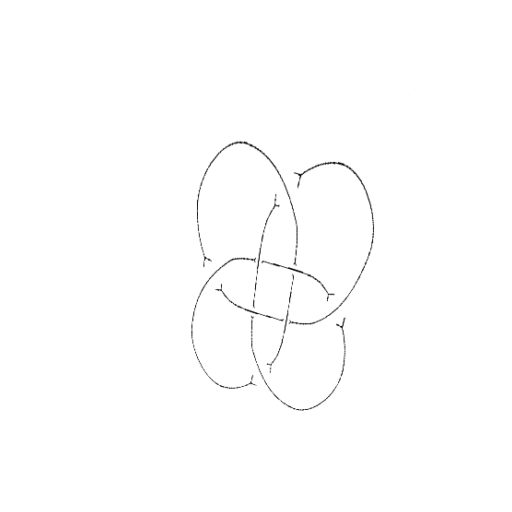
Crossing number: 8